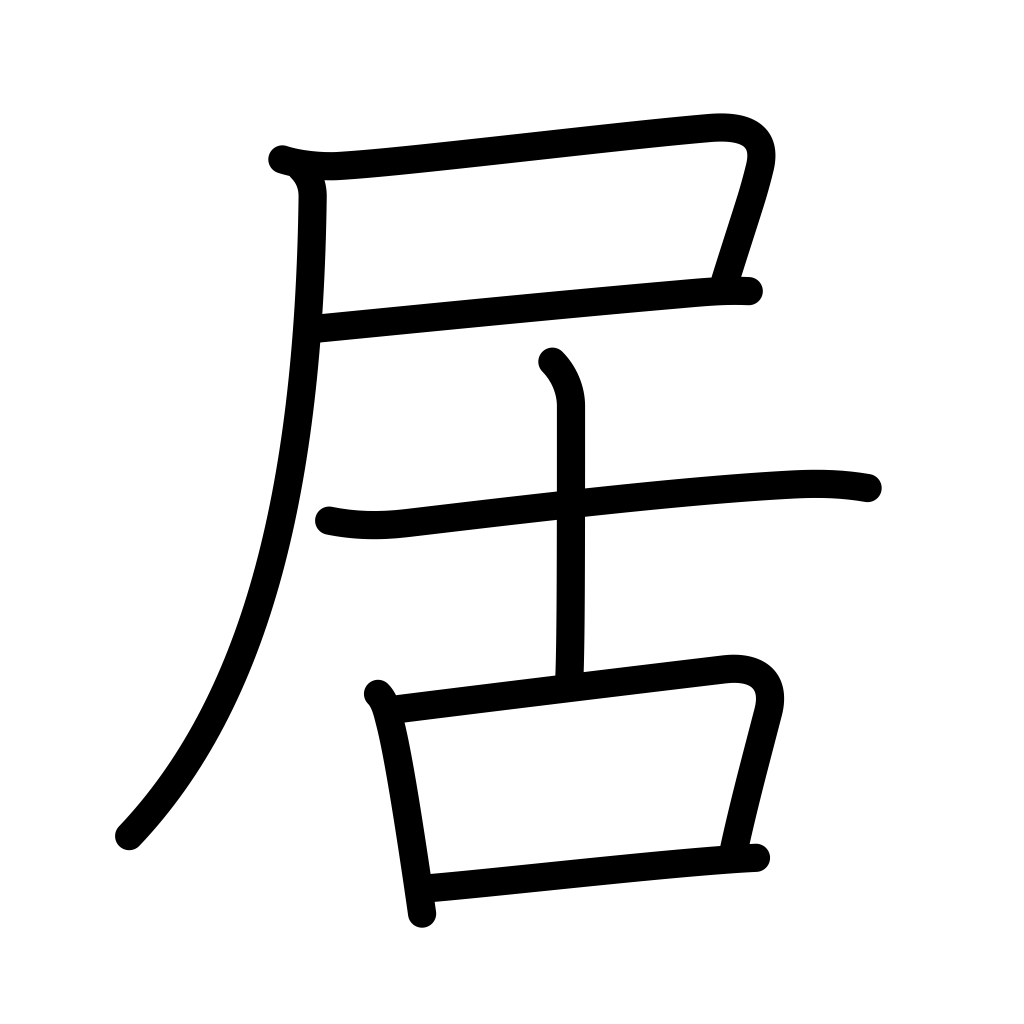
Meaning: reside, to be, exist, live with